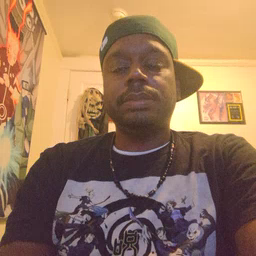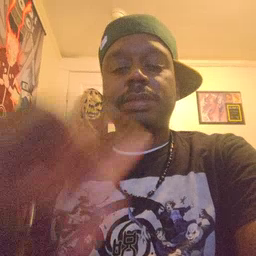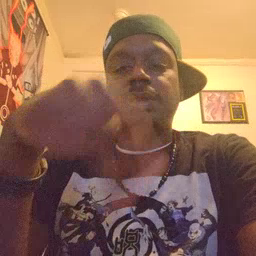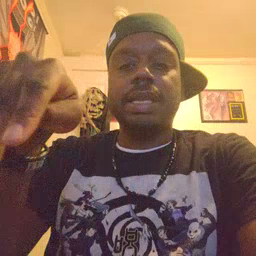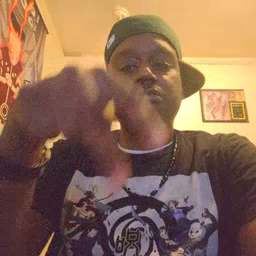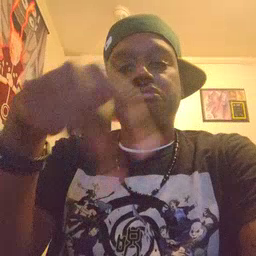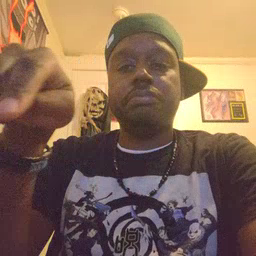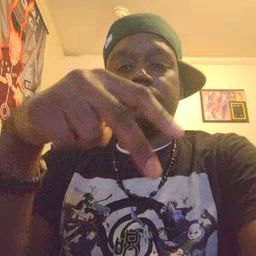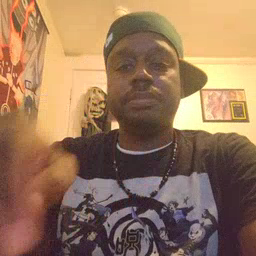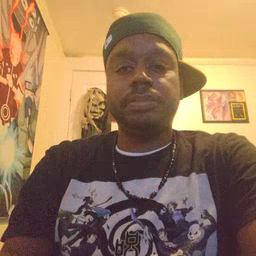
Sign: dance